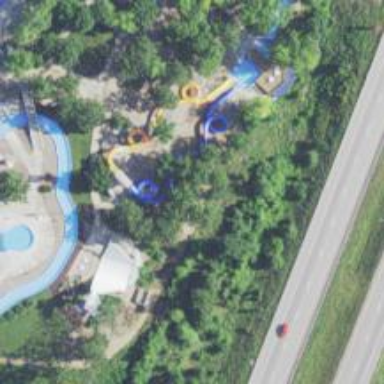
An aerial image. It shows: Water slide attraction.